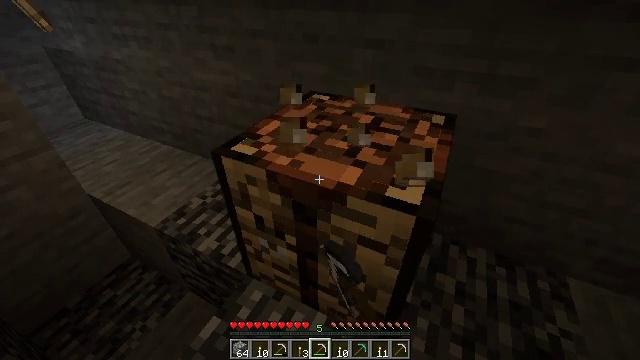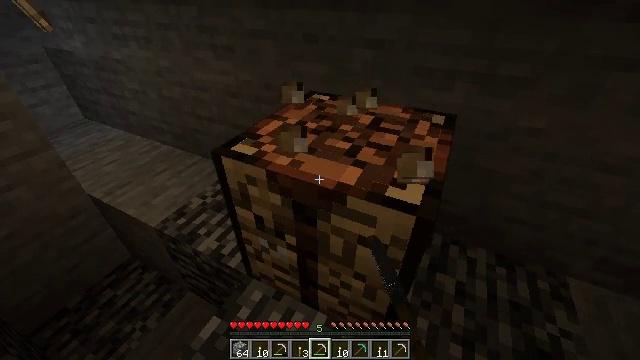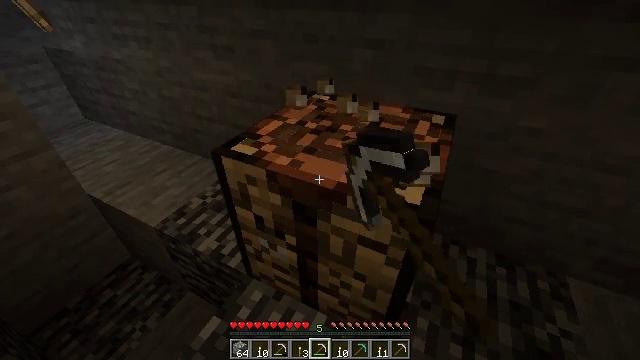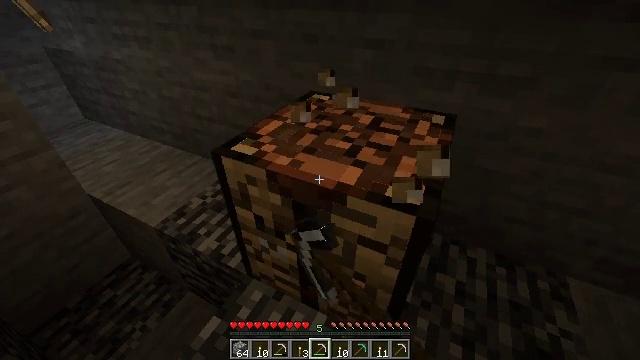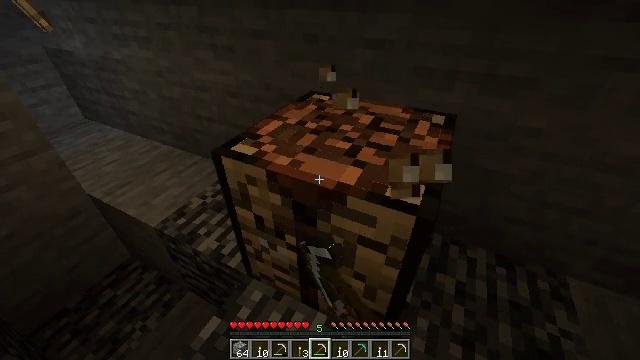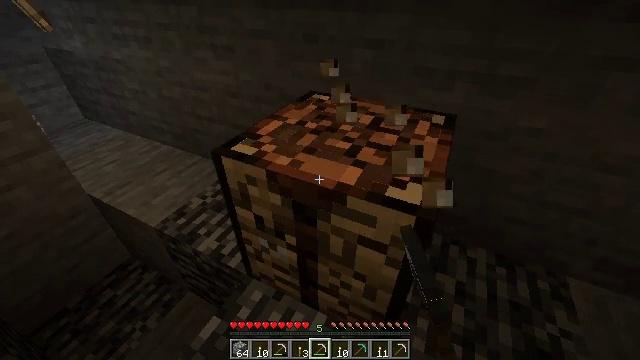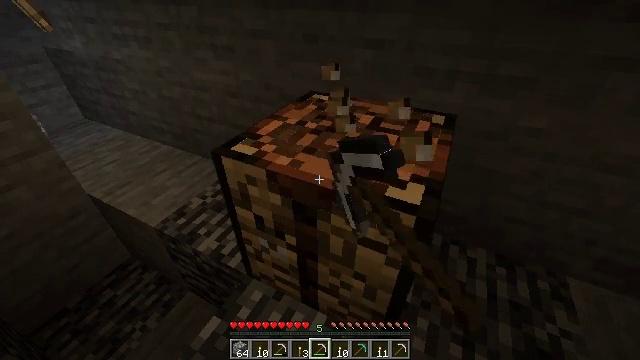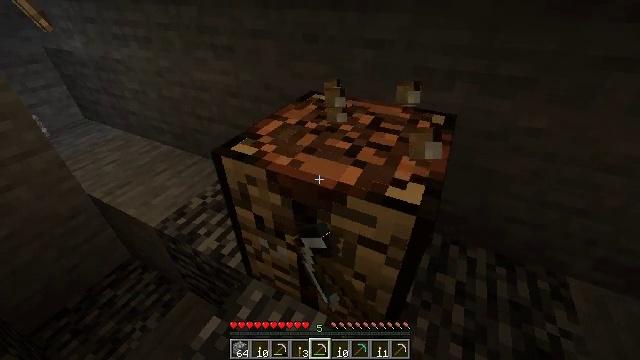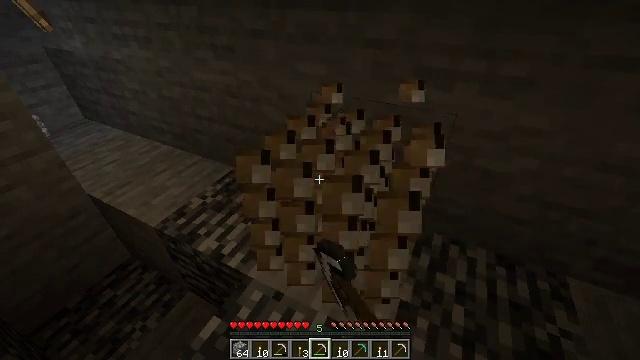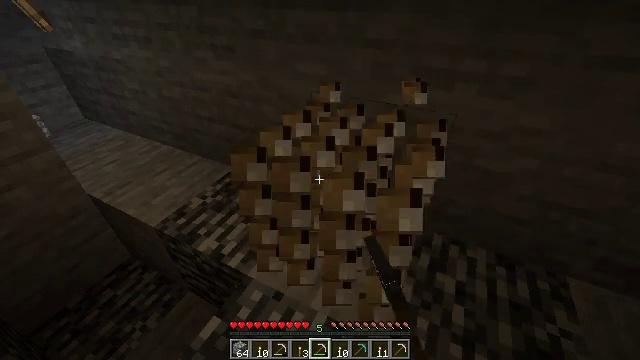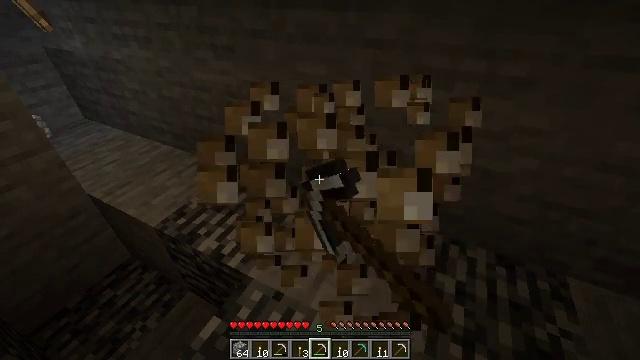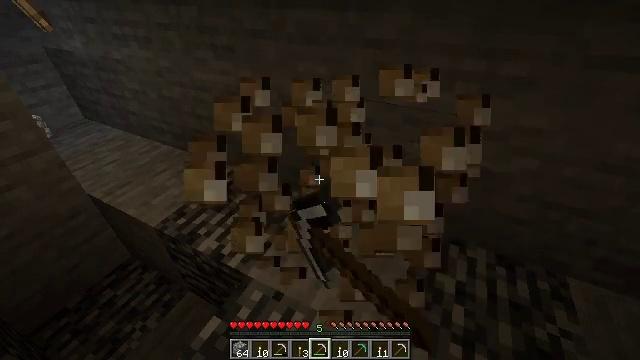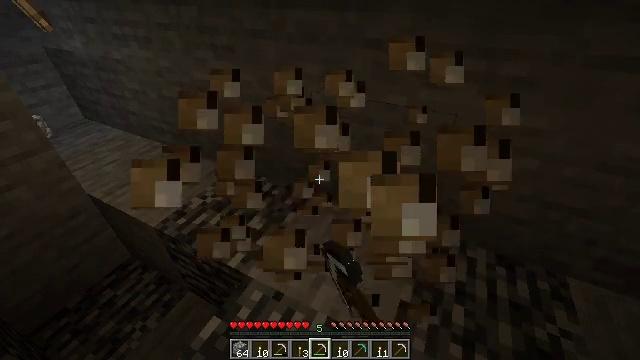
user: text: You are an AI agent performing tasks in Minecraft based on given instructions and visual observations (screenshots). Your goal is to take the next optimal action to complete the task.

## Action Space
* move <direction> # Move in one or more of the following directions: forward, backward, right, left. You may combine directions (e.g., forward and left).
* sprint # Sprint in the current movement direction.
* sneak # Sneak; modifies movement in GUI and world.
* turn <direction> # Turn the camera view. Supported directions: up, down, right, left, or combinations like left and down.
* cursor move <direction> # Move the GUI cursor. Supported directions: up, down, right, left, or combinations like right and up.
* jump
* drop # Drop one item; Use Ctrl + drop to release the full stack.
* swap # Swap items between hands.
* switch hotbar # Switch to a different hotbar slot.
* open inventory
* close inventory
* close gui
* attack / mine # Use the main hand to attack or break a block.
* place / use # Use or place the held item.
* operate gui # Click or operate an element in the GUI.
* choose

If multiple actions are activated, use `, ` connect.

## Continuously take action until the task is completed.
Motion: motion action
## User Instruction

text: Put back the crafting table.
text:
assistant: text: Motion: attack / mine
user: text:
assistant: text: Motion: attack / mine
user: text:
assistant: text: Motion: attack / mine
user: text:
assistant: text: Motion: attack / mine
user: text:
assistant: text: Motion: attack / mine
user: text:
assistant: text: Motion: attack / mine
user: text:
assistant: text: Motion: attack / mine
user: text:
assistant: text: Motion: attack / mine
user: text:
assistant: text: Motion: attack / mine
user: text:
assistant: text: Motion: attack / mine
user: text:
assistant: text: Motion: attack / mine
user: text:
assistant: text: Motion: attack / mine
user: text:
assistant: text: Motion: attack / mine